Interaction volume radius: 5 \u00c5
Interaction volume height: 15 \u00c5
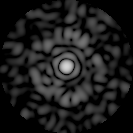
Disorder parameter: 0.8892